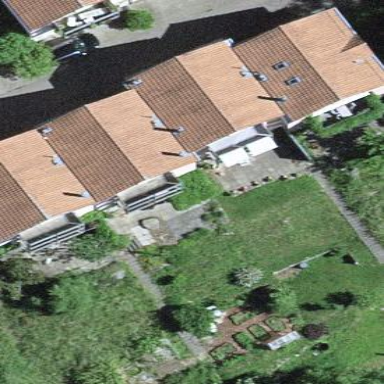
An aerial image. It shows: Residential building.